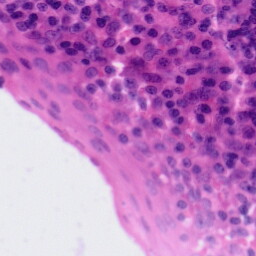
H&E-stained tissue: Tonsil